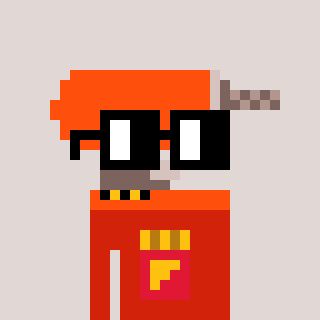
a pixel art character with square black glasses, a drill-shaped head and a red-colored body on a warm background